Question: I have data covering a time period of over 25 years. In the data set are over 6300 days. I would like to show the years on the x-axix.
'''
dates <- as.Date(DOL[,1], "%d.%m.%Y")
DOL <- as.xts(DOL[,2], dates)
plot(DOL, xaxt = "n", main="SMA", ann = FALSE)
axis(1, at=as.POSIXct(dates),labels=format(dates,"%Y"),tick=TRUE)
title(ylab = "Value")
title(xlab = "Time")
'''
the graph looks like this:

I would like to have single lines at the x axis for each year instead of the black big bar.
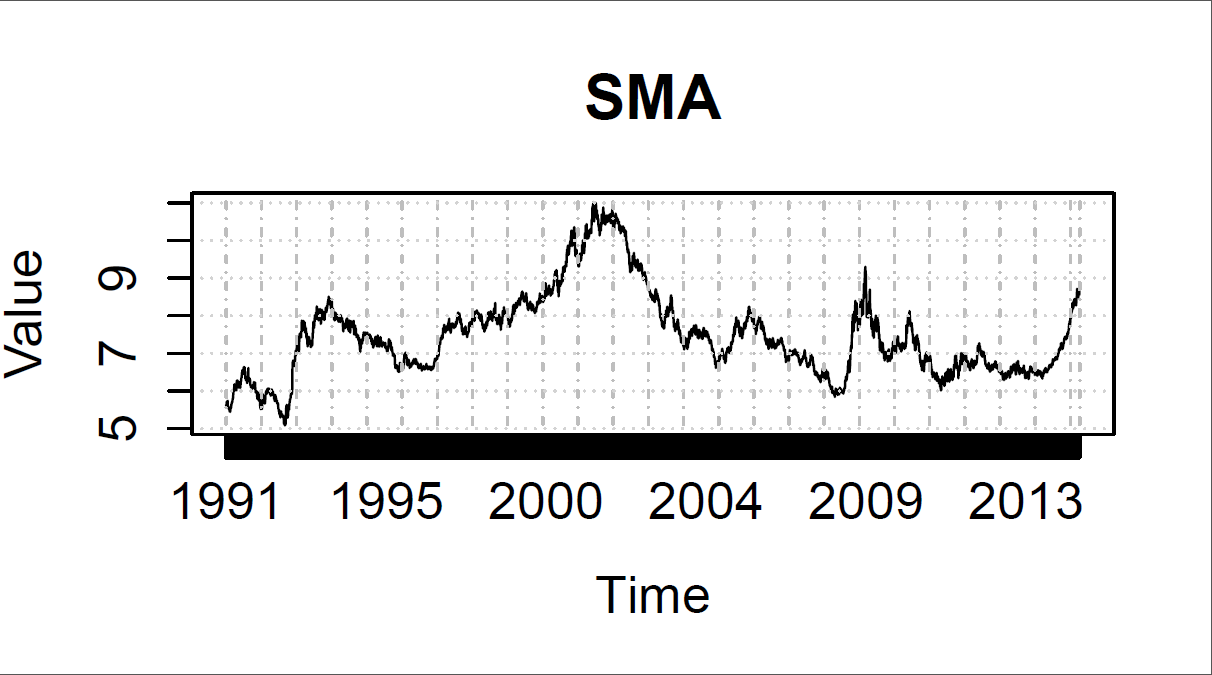
Answer: Now I see what you mean.
One way to handle this would be to create two time series, and use one for your calculations and plotting your data, and the other for the tic marks. Like this:
'''
library(xts)
n <- 1000
d1 <- seq(as.Date("2001-01-01"),as.Date("2021-01-01"),length.out=n)
d1y <- seq(as.Date("2001-01-01"),as.Date("2021-01-01"),length.out=21)
d2 <- rnorm(n,10,1)
Dollar <- data.frame(d1,d2)
dates <- as.Date(Dollar[,1], "%d.%m.%Y",tz="GMT")
xtsplot <- as.xts(Dollar[,2], dates)
plot(xtsplot, xaxt = "n", main="SMA", ann = FALSE)
axis(1, at=as.POSIXct(d1y),labels=format(d1y,"%Y"))
title(ylab = "Value")
title(xlab = "Time")
'''
There could be other ways too...